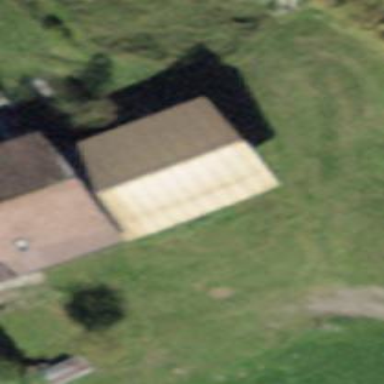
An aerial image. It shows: Rural barn.